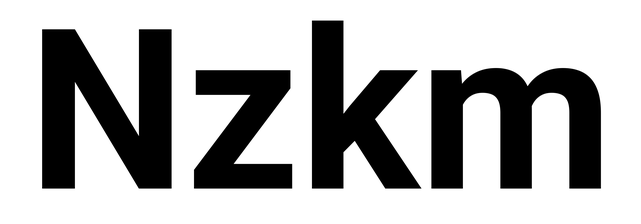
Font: Roboto_Bold